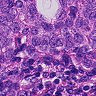
Metastatic tissue present: yes